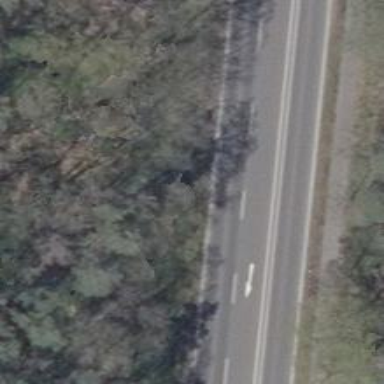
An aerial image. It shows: Primary road with asphalt surface.